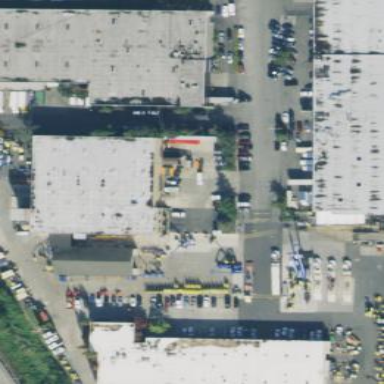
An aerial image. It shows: Hardware shop located in building.